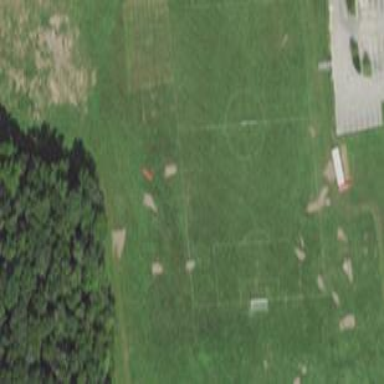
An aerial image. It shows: Lacrosse pitch for leisure land.